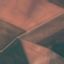
Label: AnnualCrop